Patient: sex M, age 17
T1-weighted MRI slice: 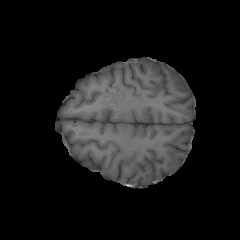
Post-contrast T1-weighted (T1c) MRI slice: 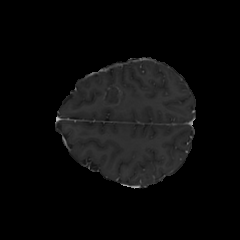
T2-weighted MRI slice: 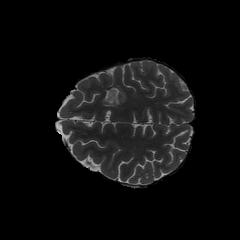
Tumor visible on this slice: yes
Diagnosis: Astrocytoma, IDH-mutant
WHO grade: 4